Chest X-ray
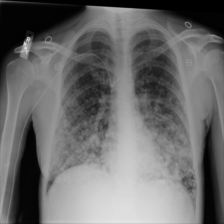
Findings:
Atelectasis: negative
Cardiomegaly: negative
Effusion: negative
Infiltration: negative
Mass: negative
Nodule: negative
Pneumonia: negative
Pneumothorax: negative
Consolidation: negative
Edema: negative
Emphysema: negative
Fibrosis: negative
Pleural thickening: negative
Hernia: negative